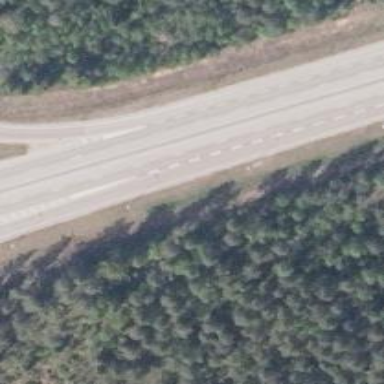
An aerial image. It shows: Asphalt road designated as trunk highway.